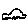
Label: car